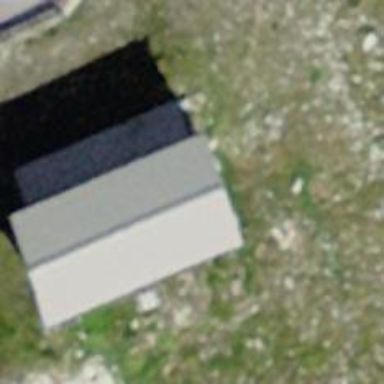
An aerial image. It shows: Aerialway station.